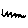
Label: zigzag